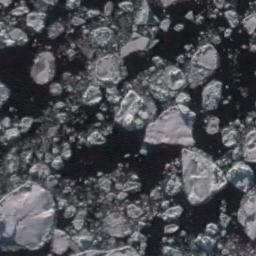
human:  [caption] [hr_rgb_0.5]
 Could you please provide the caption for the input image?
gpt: Countless ice cubes of various sizes are connected into a loose, Large piece floating on the blue sea .

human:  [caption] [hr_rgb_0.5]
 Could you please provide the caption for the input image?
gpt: A lot of sea ice of different sizes and thickness gathers together and the color of the seawater is deep blue .

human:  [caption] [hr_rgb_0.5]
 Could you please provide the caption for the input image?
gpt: There are different shapes of sea ice .

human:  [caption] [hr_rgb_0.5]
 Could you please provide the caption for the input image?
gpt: There are many ice on the dark blue sea .

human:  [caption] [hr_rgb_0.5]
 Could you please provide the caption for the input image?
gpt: There are many pieces of sea ice .